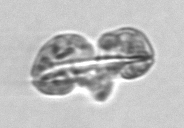
Label: Karenia